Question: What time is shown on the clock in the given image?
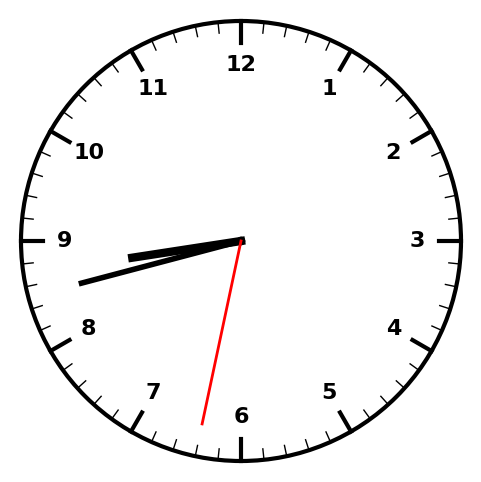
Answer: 08:42:32